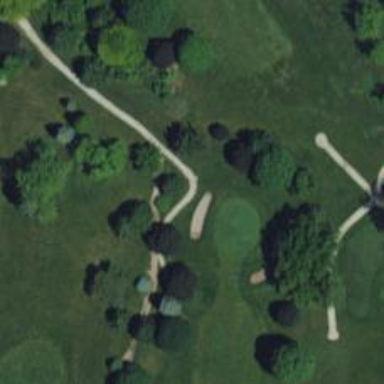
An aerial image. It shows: Service road designated as golf cart path.